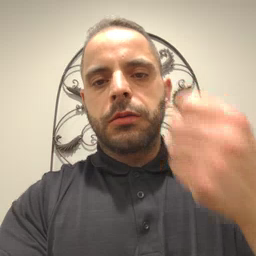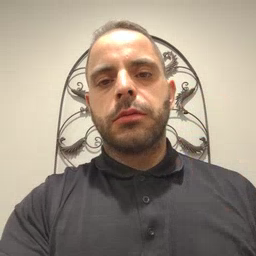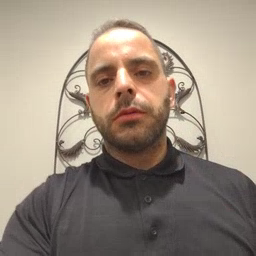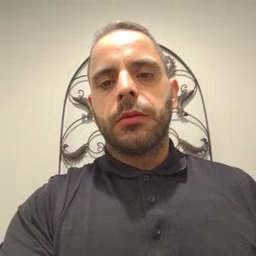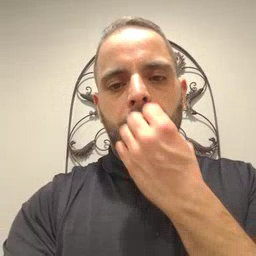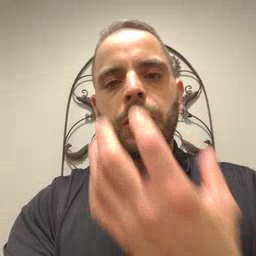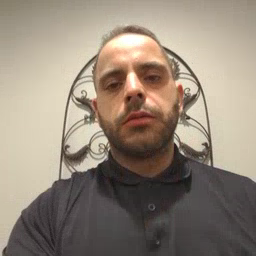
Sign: blow